Interaction volume radius: 10 \u00c5
Interaction volume height: 10 \u00c5
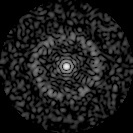
Disorder parameter: 0.8315